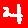
Digit: 4